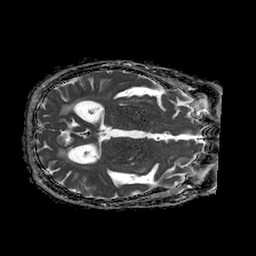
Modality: ADC
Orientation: axial
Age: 73
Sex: male
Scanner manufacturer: philips
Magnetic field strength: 1.5 T
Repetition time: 4.6 s
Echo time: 0.08528 s